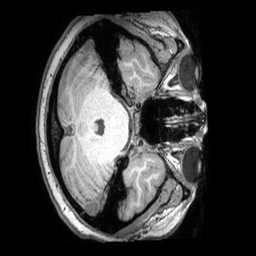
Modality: T1w
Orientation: axial
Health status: healthy
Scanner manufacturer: philips
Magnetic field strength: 3 T
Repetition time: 0.007315 s
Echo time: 0.003266 s